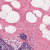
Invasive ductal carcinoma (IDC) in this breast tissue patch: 0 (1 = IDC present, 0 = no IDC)